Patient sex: M
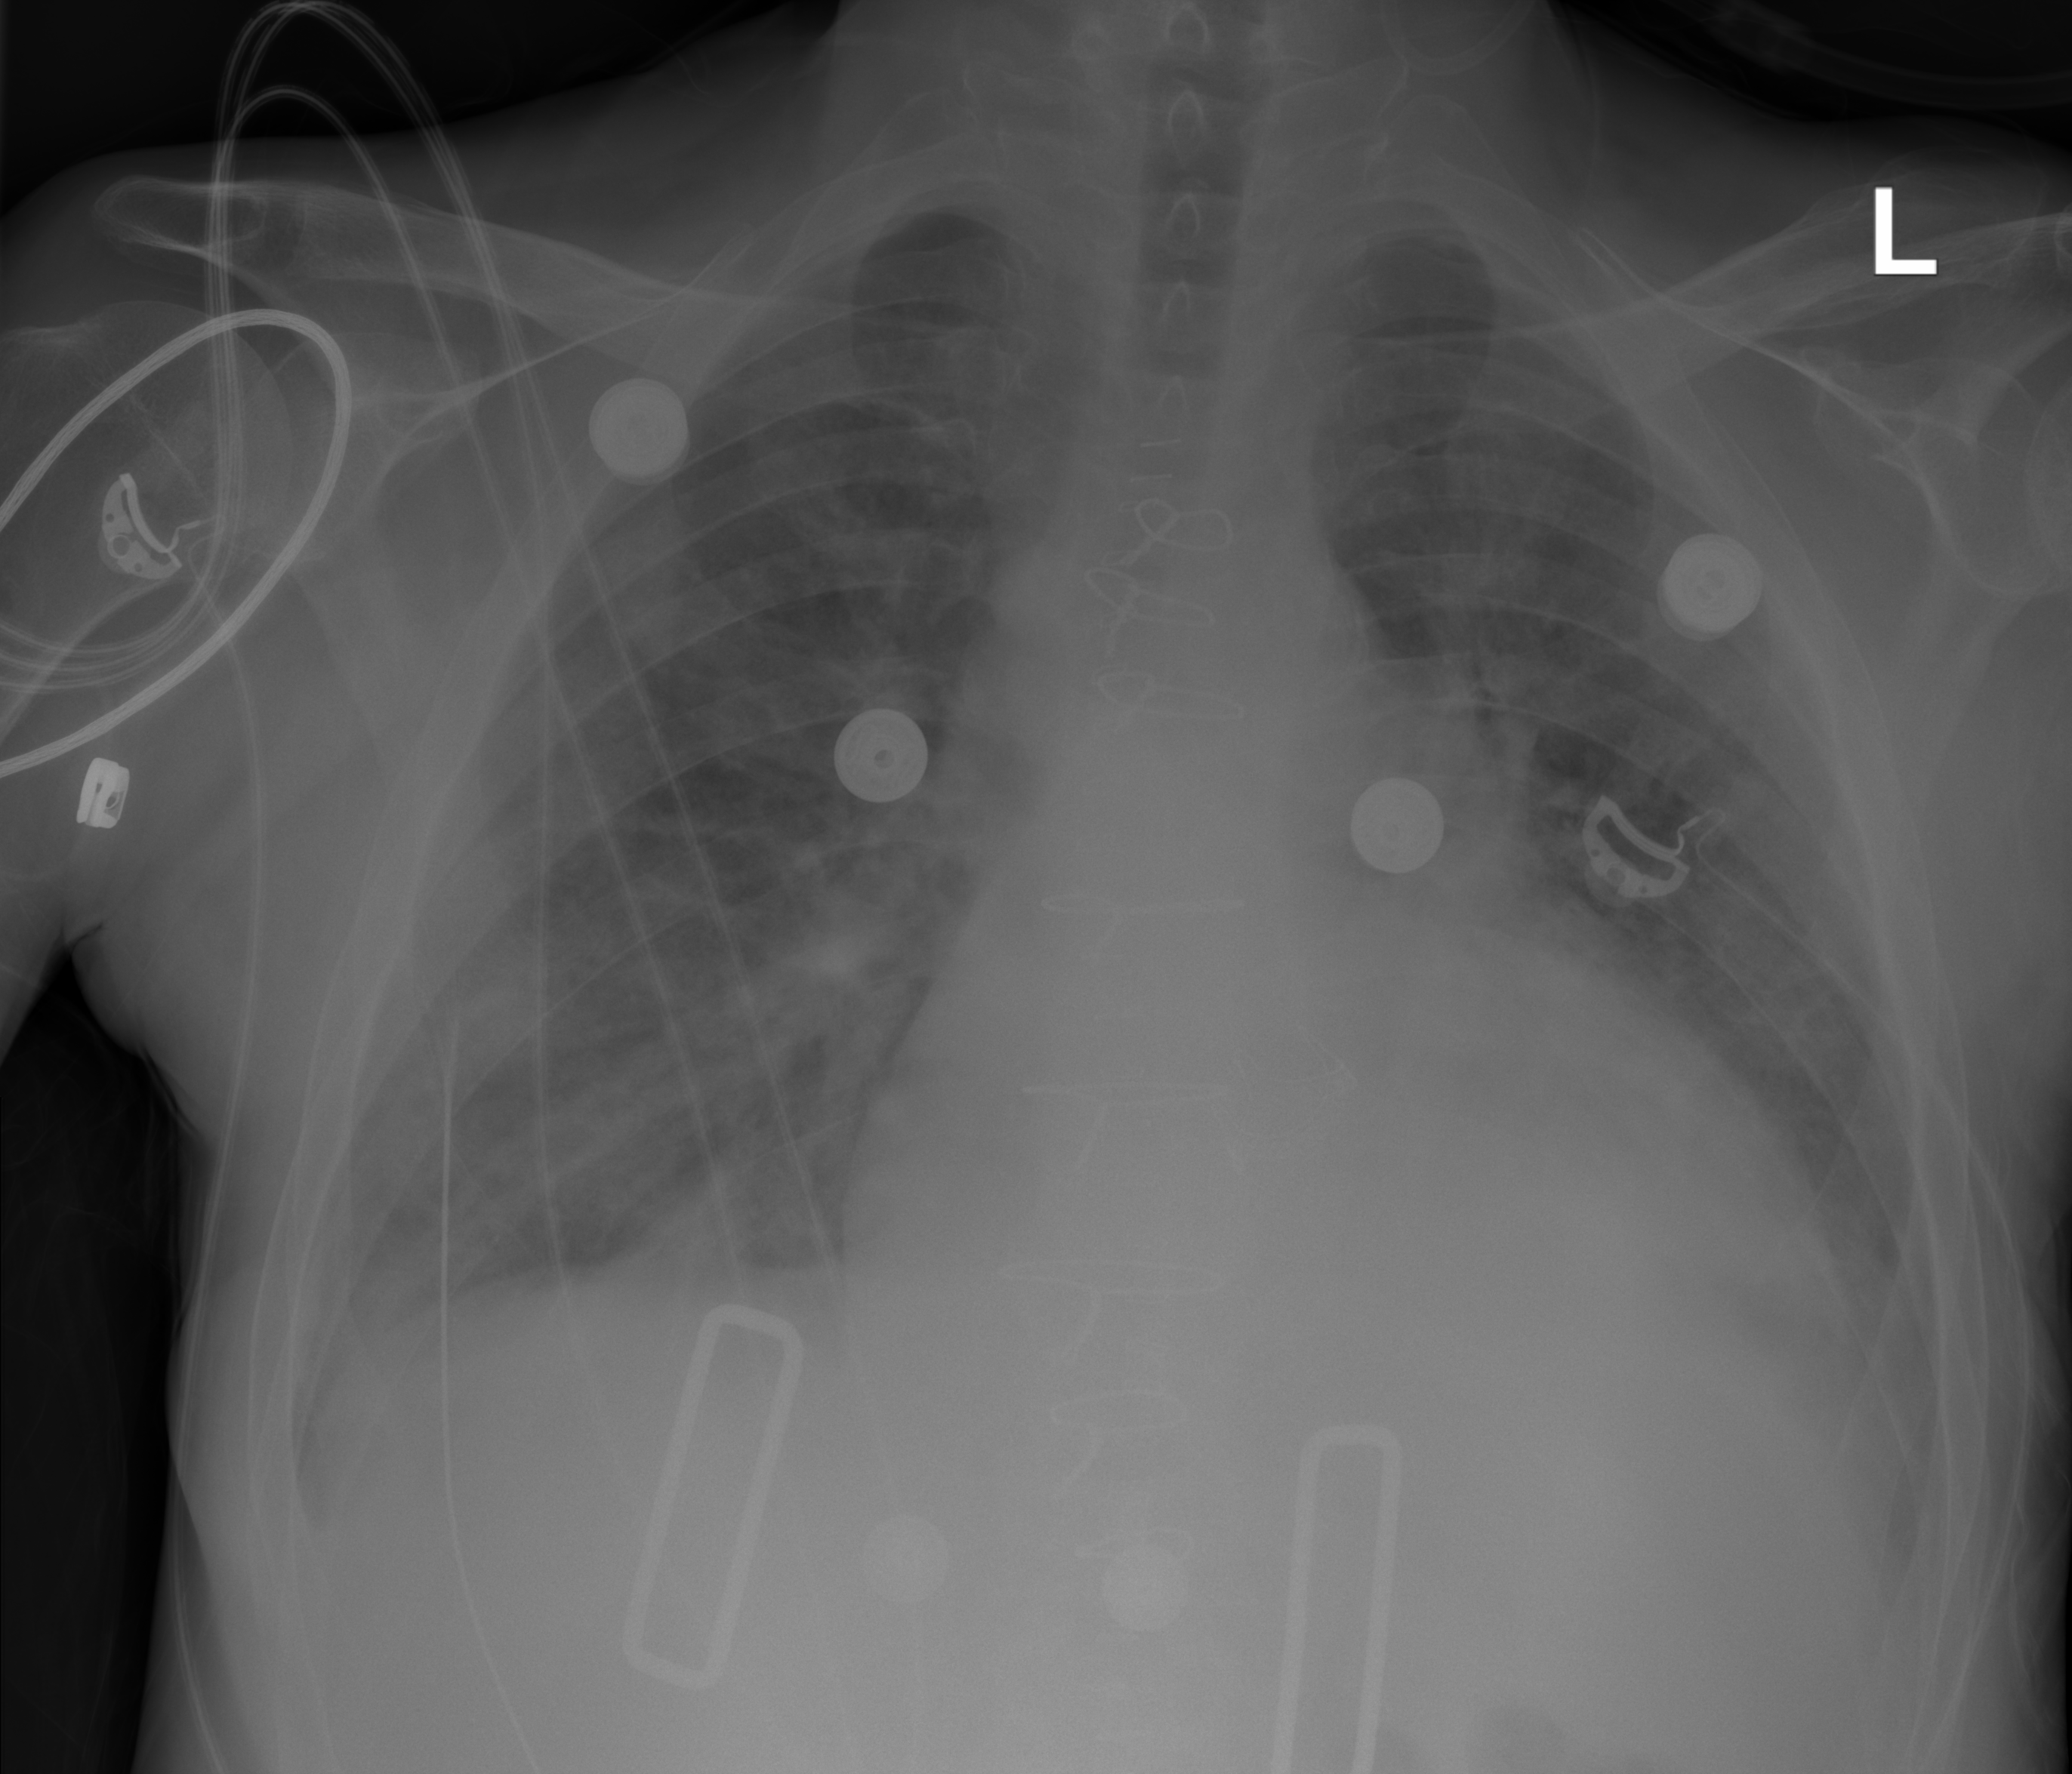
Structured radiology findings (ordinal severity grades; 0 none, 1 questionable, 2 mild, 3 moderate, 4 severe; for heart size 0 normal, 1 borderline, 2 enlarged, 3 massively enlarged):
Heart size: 2
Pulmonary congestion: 2
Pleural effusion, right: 0
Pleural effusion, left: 0
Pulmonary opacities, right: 2
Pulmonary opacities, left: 1
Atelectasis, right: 2
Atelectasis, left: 2